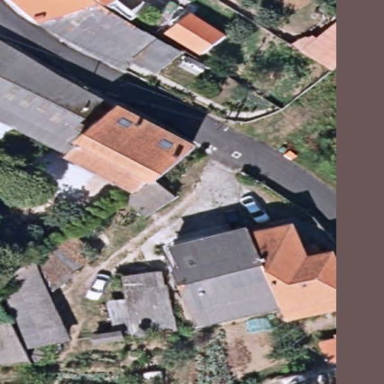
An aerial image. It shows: Simple house.